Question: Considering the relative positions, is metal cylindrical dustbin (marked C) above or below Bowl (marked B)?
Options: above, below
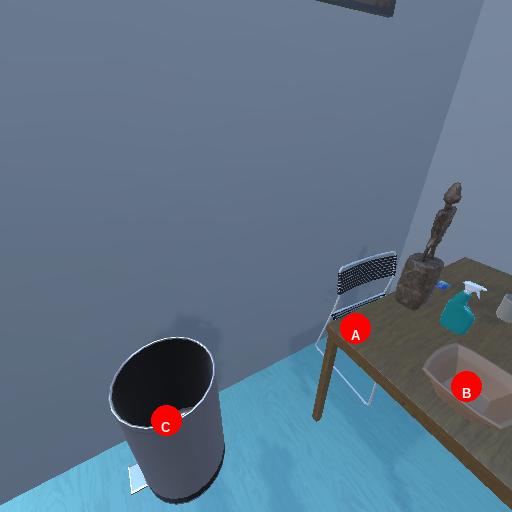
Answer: above